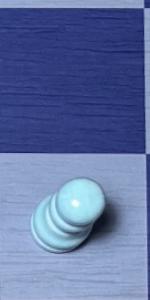
Label: Pawn_White